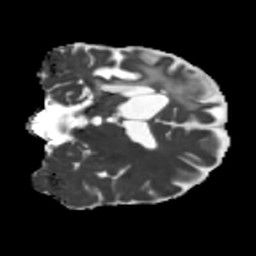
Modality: MD
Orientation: coronal
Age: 56
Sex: male
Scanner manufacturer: siemens
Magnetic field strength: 3 T
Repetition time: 5.25 s
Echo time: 0.08 s